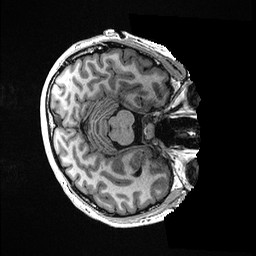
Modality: T1w
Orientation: axial
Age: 24
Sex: female
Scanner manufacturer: ge
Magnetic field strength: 3 T
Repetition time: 0.006952 s
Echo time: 0.00292 s